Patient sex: F
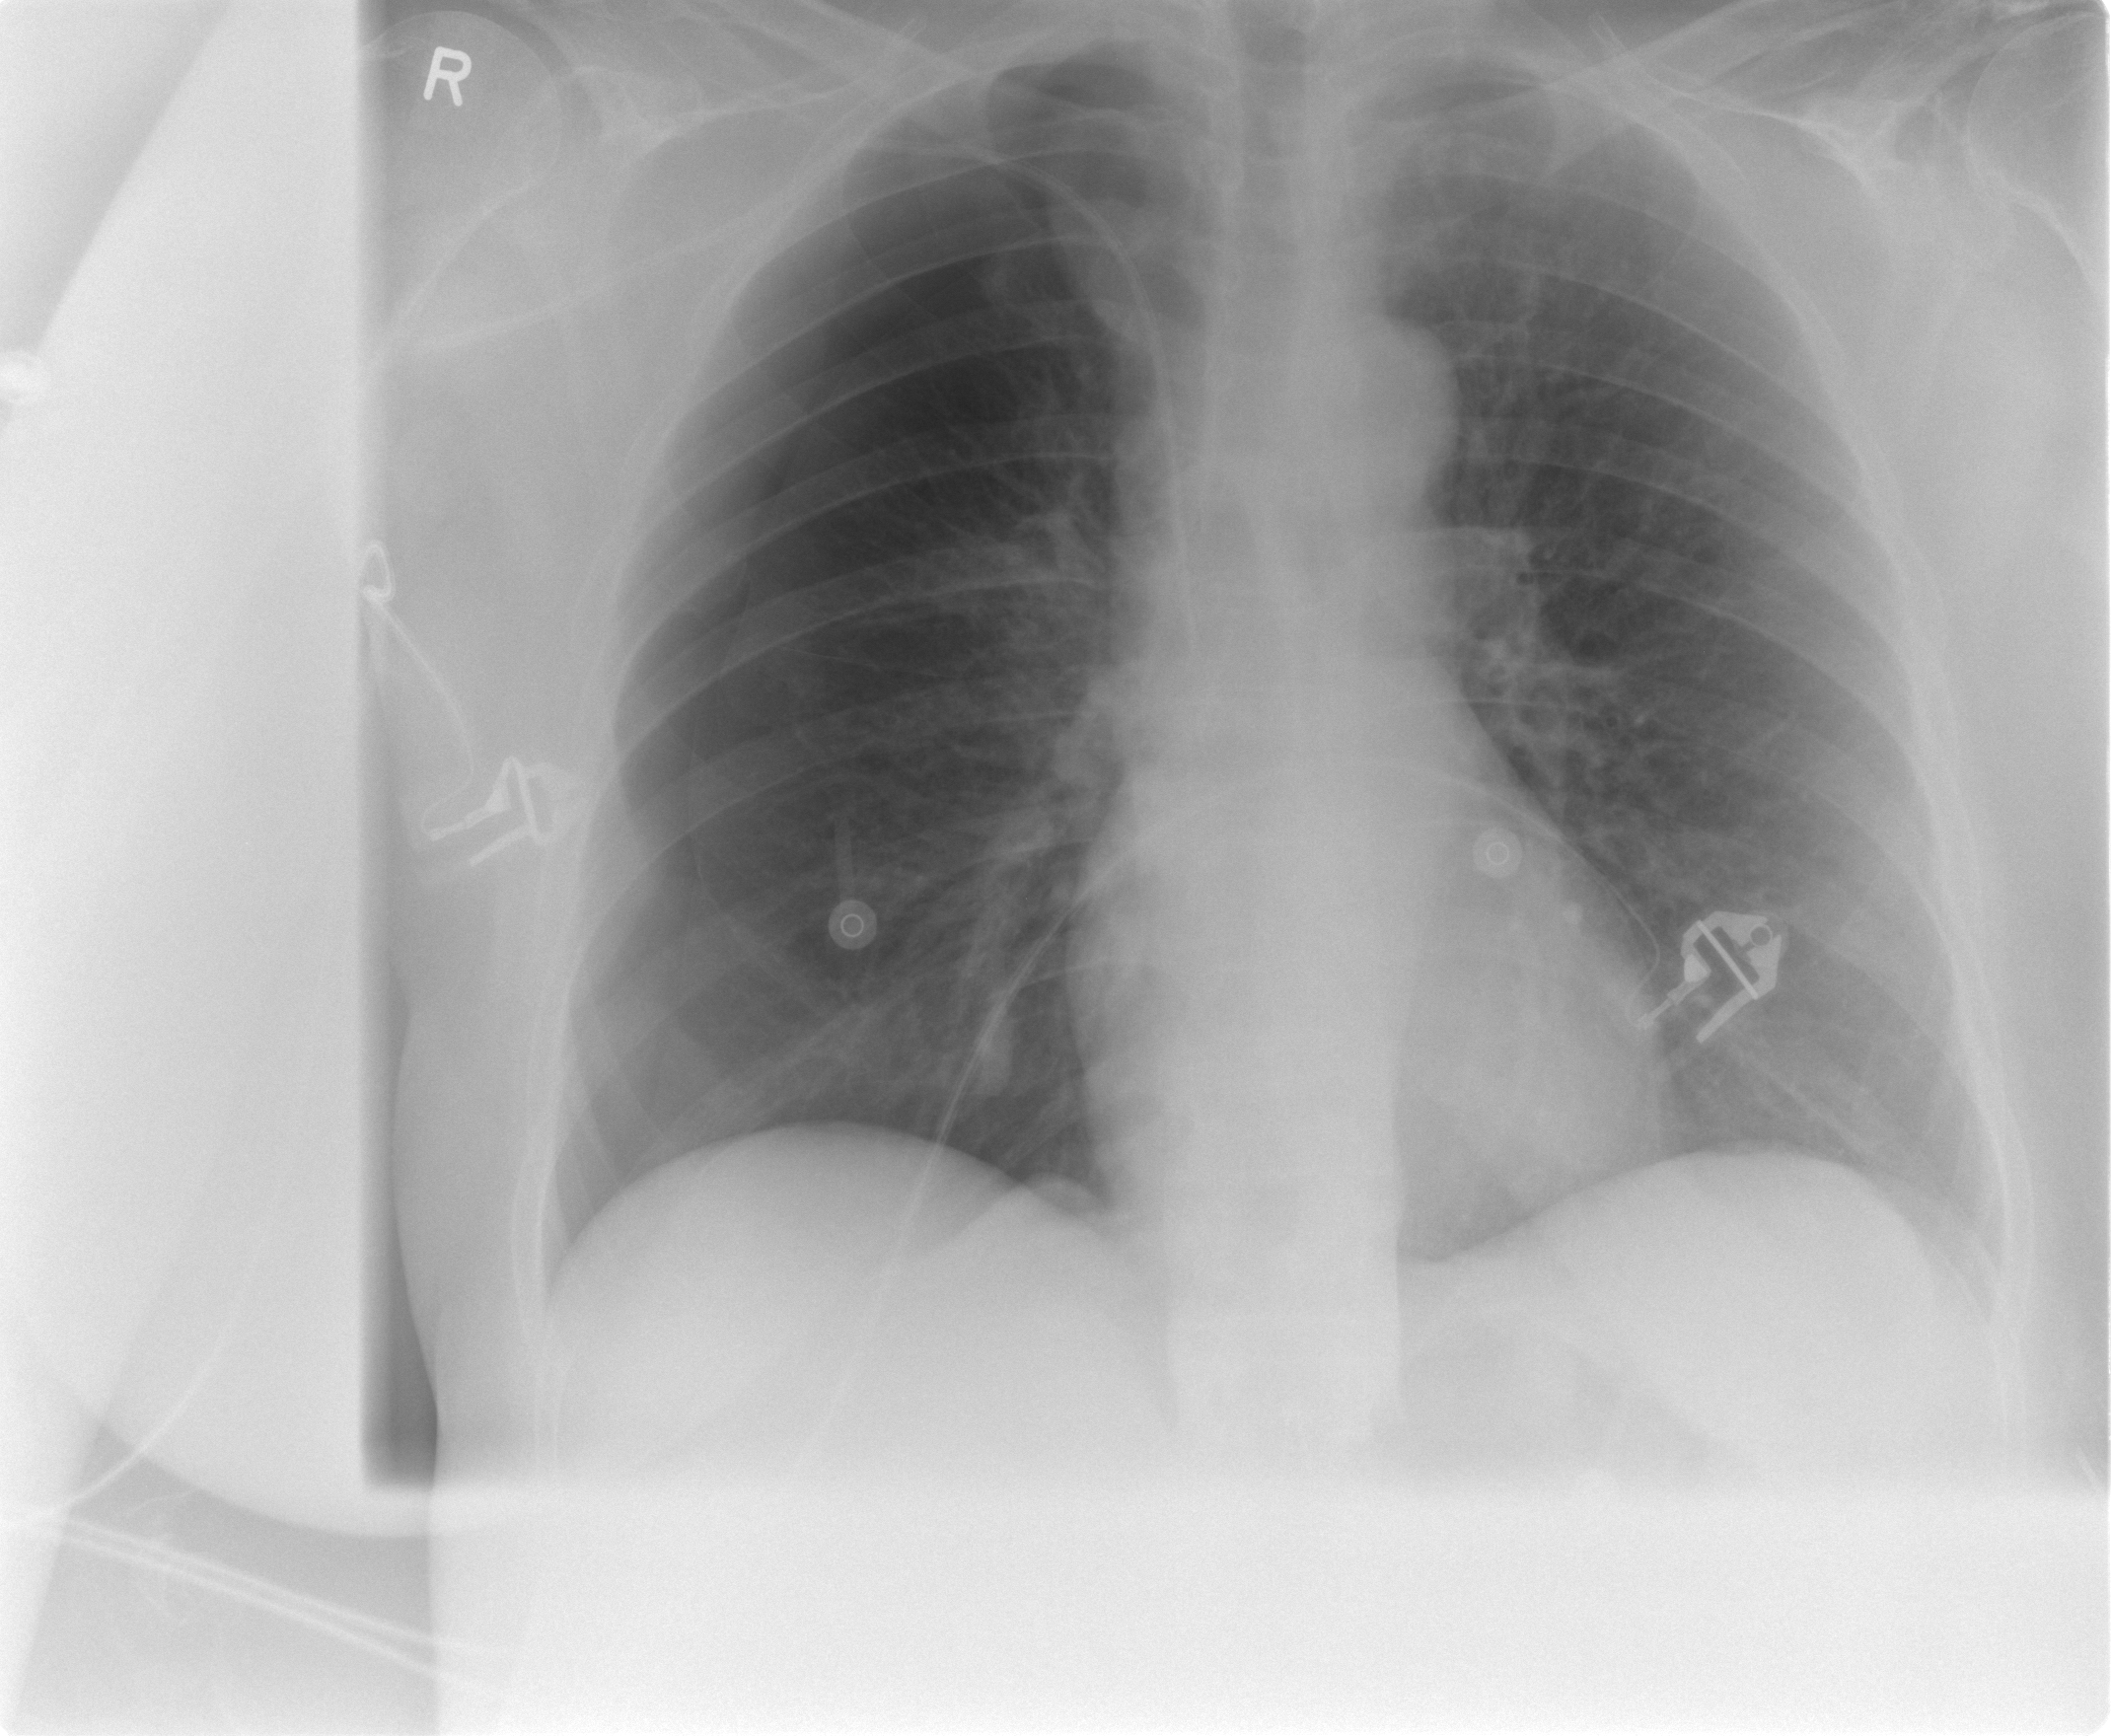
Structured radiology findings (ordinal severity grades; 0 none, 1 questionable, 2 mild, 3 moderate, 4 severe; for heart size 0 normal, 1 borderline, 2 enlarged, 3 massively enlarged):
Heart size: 0
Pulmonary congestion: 0
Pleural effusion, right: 0
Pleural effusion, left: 1
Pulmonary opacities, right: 0
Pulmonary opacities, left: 0
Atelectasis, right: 0
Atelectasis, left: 0